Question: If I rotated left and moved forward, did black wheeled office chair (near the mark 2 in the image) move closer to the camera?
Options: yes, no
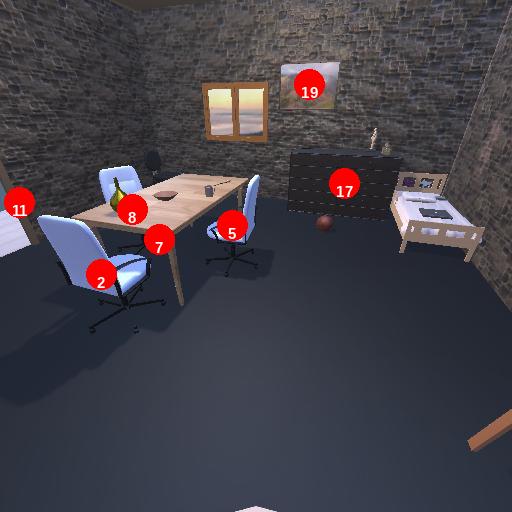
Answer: yes